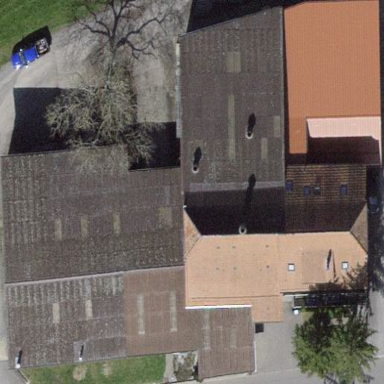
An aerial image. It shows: Manufacturing building.